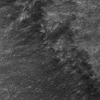
Atmospheric dust classification: not_dusty